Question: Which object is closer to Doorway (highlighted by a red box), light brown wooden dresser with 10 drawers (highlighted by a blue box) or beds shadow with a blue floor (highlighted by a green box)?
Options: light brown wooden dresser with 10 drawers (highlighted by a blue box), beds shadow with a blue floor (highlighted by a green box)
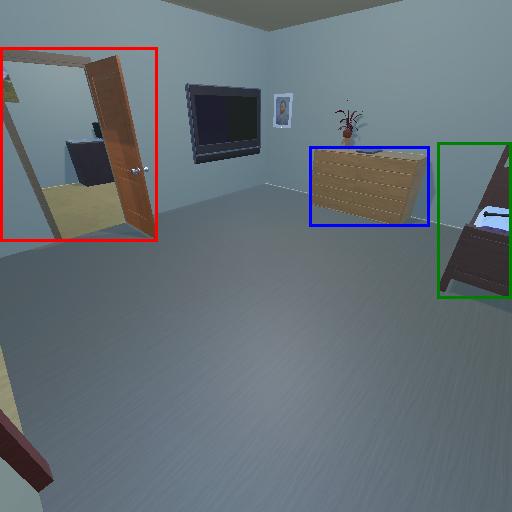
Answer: light brown wooden dresser with 10 drawers (highlighted by a blue box)